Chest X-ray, AP view. Patient: 64 years old, sex M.
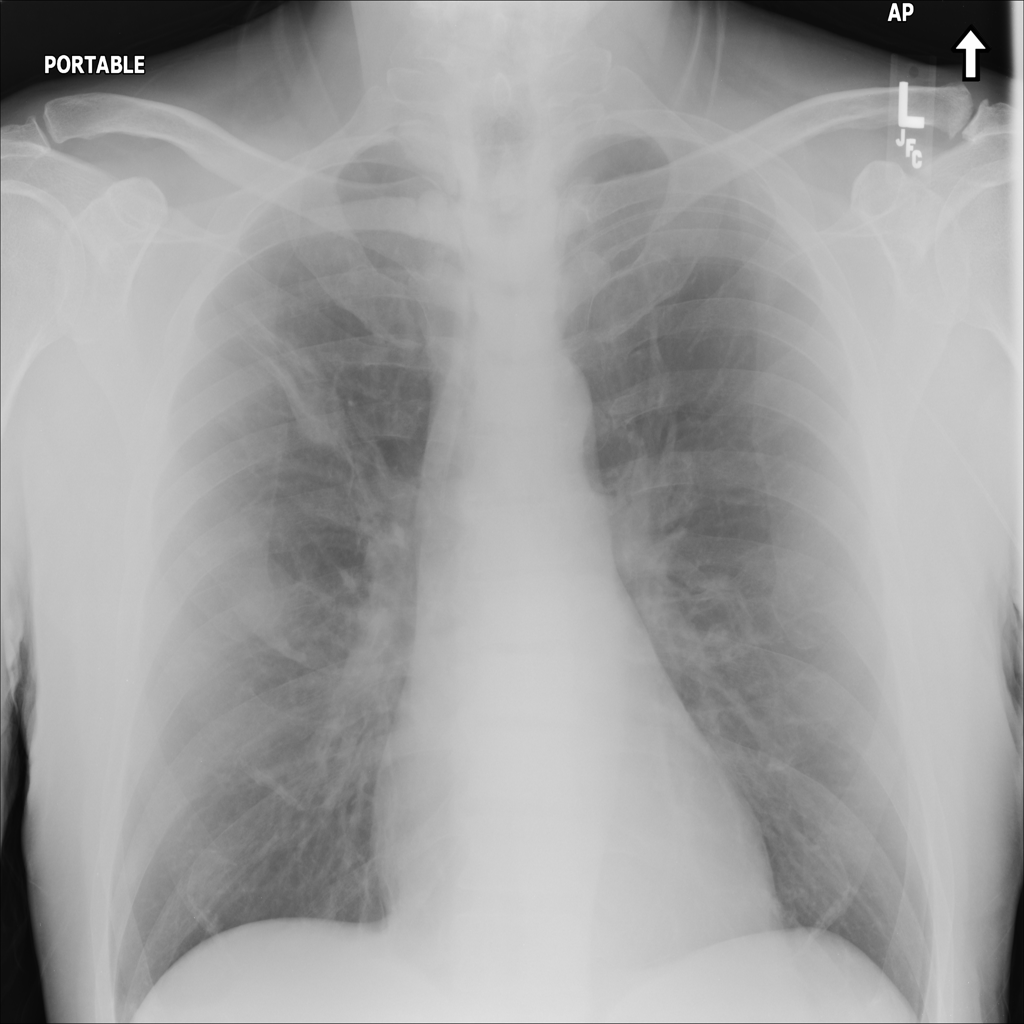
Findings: Nodule